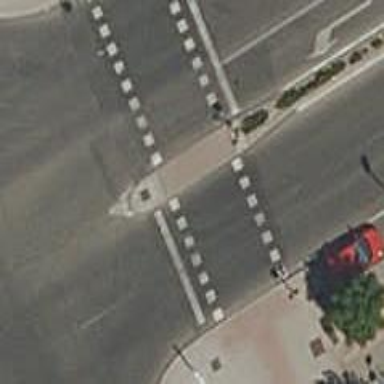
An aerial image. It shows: Uncontrolled road crossing.